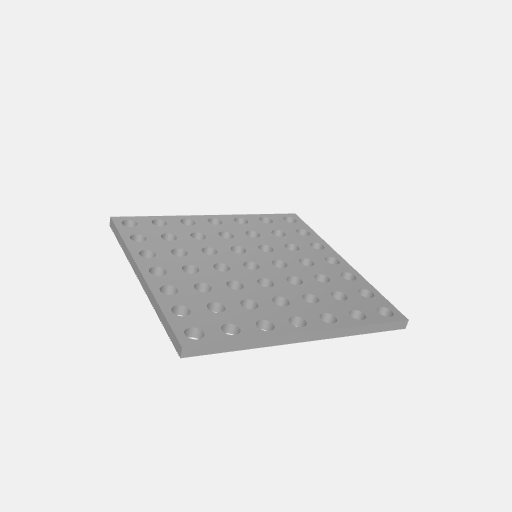
Part: GridPlate7x7H